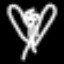
Label: angel